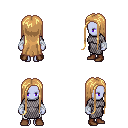
a pixel art fantasy rpg character, female body template, dark elf, purple skin, chain mail, white pants, light blonde extra-long hairstyle, white cloth bandages, brown shoes, four views (front, back, left, right), 2x2 character sprite sheet, small pixel art, hard edges, no anti-aliasing